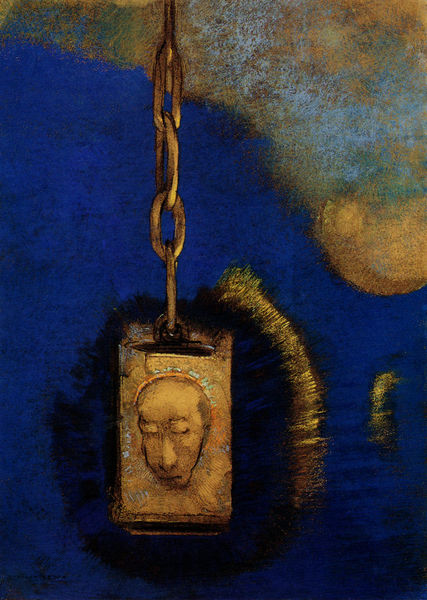
Titel: The beacon
Künstler: Odilon Redon
Standort: Otterlo
Institution: Kröller-Müller Museum
Schlagwörter: blau, dunkel, gemälde, kopf, mann, meer, schatten, schlaf, wasser, weiß, aquarell, fluss, gelb, grün, impressionismus, ocker, see, ufer, ausschnitt, braun, frankreich, frau, grau, hell, licht, mund, nacht, nase, orange, profil, schmuck, schwarz, stirn, symbol, türkis, blick, rot, schloss, beige, ensor, flächig, malerei, symbolismus, wand, augen, gesicht, mensch, schädel, silber, tod, tot, trauer, bild, bildnis, portrait, porträt, öl, insel, land, auge, figur, gold, haare, kinn, kontrast, traurig, kreis, umrandung, skulptur, hellblau, relief, schlafen, düster, moderne, abstrakt, afrika, farben, kette, modern, farbe, kahl, romantik, dunkelblau, jugendstil, detail, glanz, glatze, mimik, glänzen, metall, stuck, bronze, still, klimt, geschlossen, geheimnisvoll, kühle, surreal, surrealismus, leuchten, ozean, schimmer, schnalle, haken, hängen, maske, fuss, eckig, medaillon, ringe, rechteck, religion, münchen, strahlen, traum, druck, jugenstil, loch, strahl, leinwand, accessoire, kranz, pupille, geschlossene augen, fleck, umschlag, schein, karte, schweigen, heiligenschein, diffus, anhänger, amulett, gliederkette, goldkette, medallion, iris, nimbus, christus, wiener, fall, antlitz, rechteckig, mönch, kühl, frei, landkarte, heilige, medaille, wien, golden, fließen, taufe, eimer, gustav, pendel, sezession, schatz, glieder, wertvoll, glod, totenmaske, inseln, ägypten, geist, tief, totem, mehr, festland, dreidimensional, wert, glied, verwischen, mandorla, goldanhänger, aura, schmuckstück, weltkarte, mine, redon, öse, auschnitt, atmosphärisch, odilon, kettenglied, versenken, sklaverei, nachtblau, fare, pigment, aaugen, talisman, augenzu, bilddetail, birusa, einprägung, erinneung, kettenglieder, lapislazili, nhänger, pupille anhänger schmuck, versklavung, yves klein blau, anhänger wasser, kopfanhänger, goldkopf